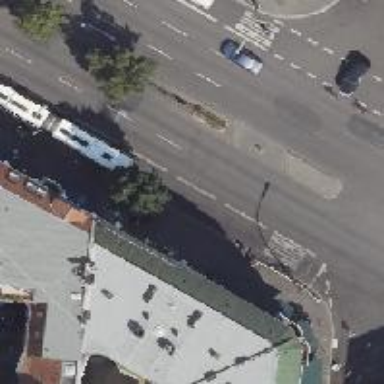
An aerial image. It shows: Public transport stop position.